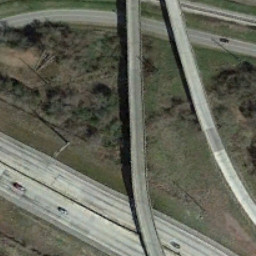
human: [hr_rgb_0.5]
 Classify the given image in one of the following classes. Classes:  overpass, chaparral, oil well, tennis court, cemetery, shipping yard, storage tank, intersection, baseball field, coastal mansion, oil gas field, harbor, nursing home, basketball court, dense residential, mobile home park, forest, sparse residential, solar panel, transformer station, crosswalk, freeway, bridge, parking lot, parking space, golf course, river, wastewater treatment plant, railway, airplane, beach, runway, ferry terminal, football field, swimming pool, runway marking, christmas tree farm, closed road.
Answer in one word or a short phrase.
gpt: overpass